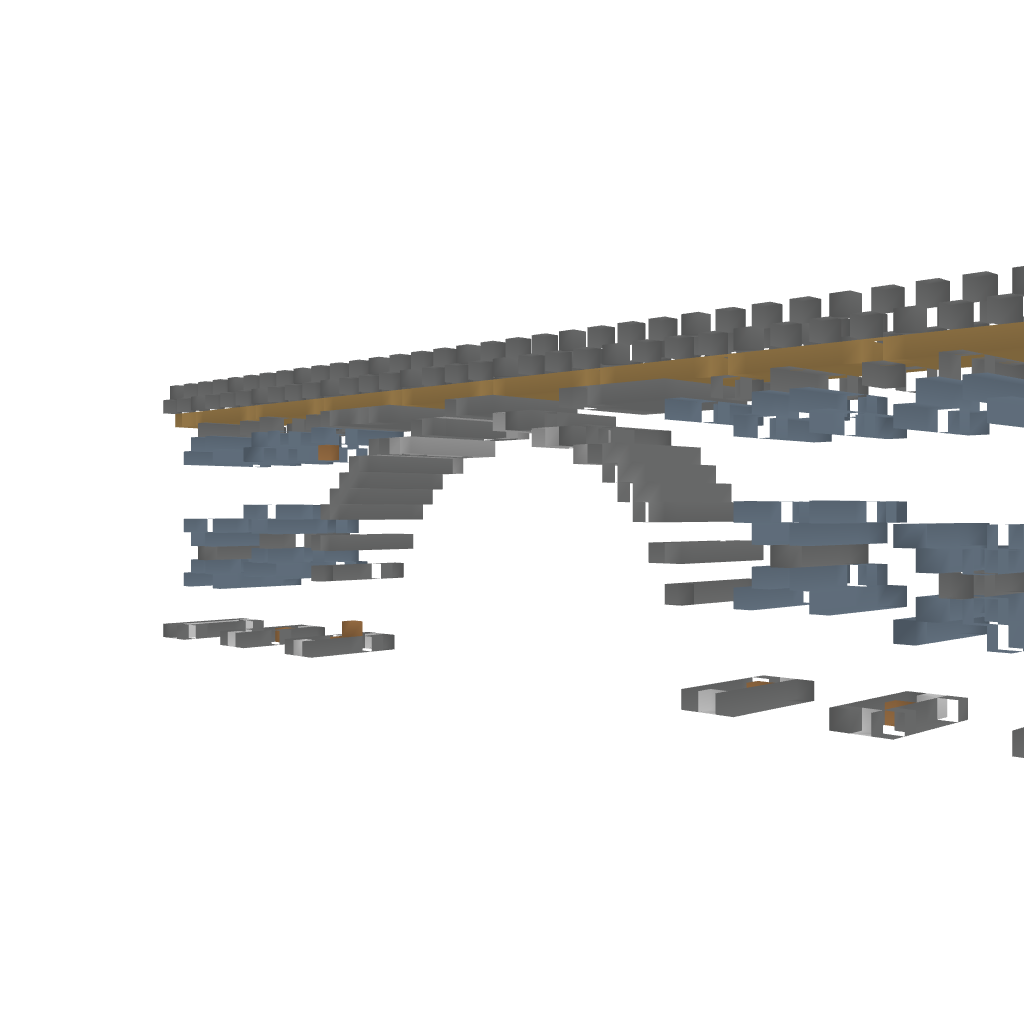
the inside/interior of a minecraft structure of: large stone brick bridge